Field crop: maize
Growth stage: 2
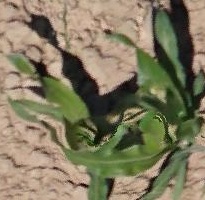
Species: maize